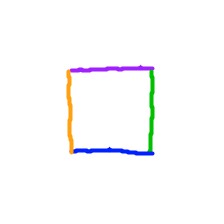
Shape: square